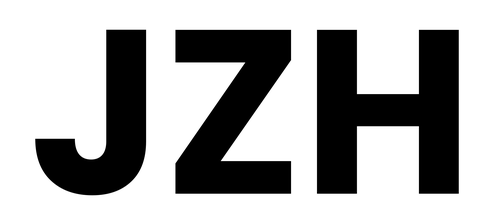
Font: Poppins-Bold